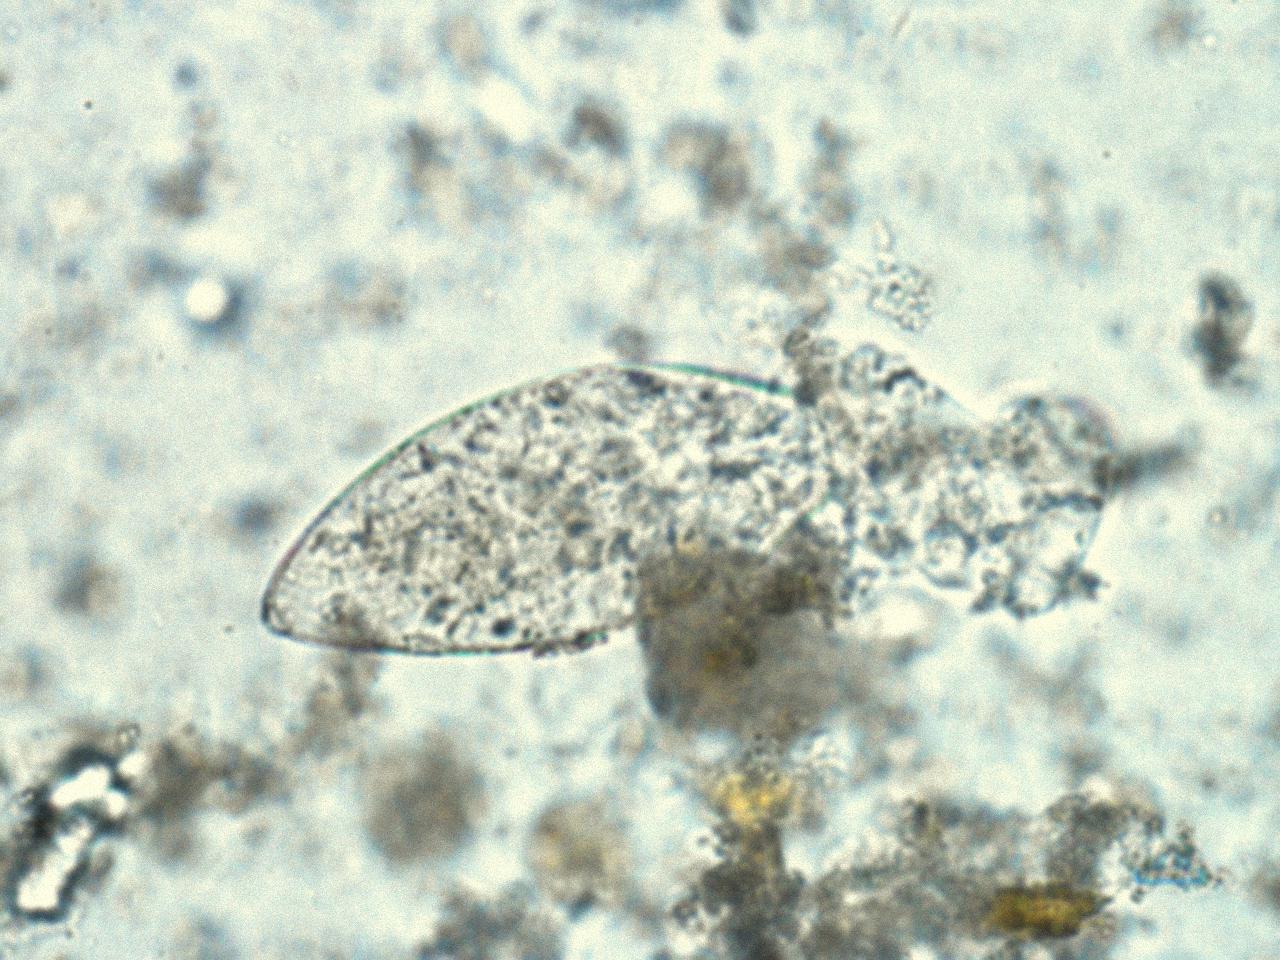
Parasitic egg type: Fasciolopsis buski